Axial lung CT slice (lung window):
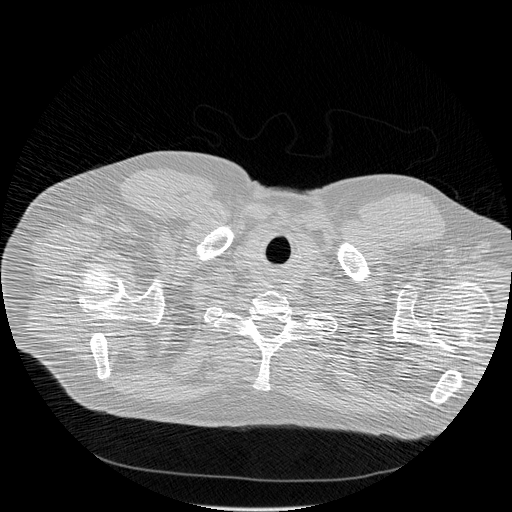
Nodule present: no